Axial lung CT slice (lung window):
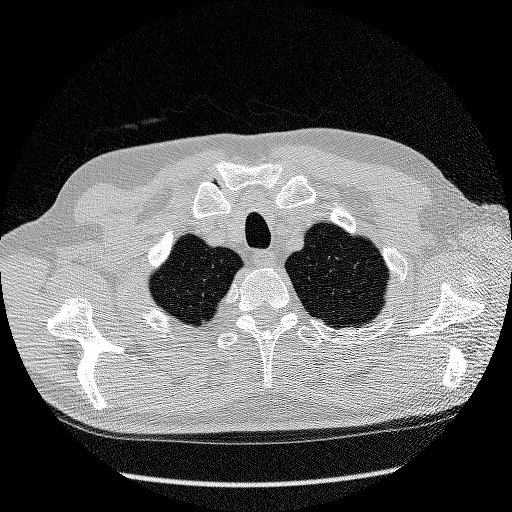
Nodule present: no